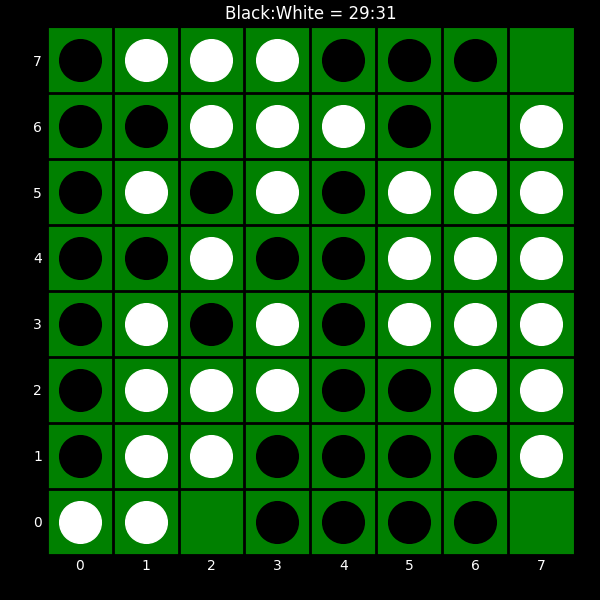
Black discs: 29
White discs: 31